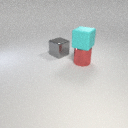
large red metal cylinder below large cyan rubber cube